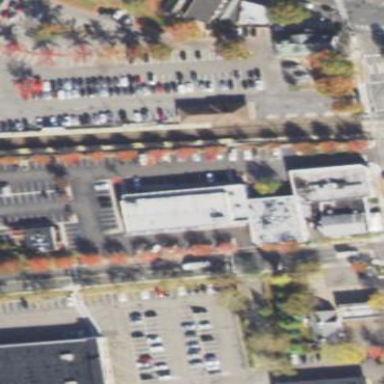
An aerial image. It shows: Parking area.